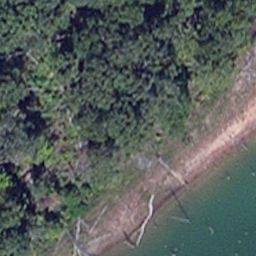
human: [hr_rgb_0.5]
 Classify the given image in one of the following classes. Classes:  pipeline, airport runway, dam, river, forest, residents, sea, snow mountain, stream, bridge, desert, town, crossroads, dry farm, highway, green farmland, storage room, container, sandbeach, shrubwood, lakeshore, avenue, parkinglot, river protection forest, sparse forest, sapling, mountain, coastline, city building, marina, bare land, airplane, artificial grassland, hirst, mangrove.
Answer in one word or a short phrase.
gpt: lakeshore